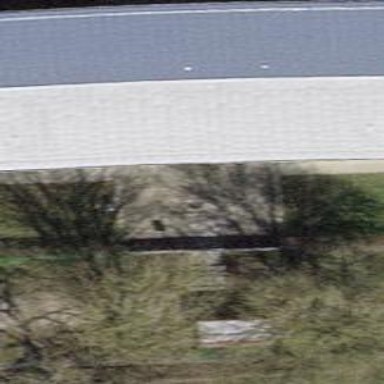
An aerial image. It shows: Kindergarten building.